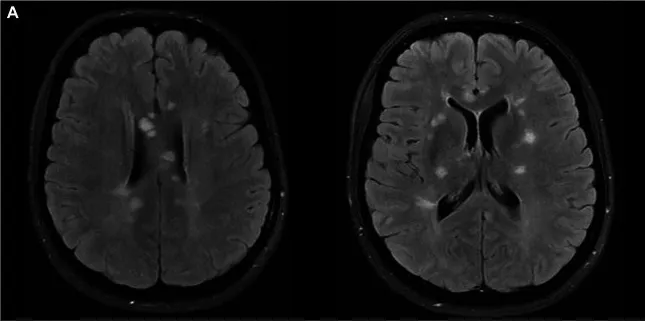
Imaging findings in the case report 2. Axial FLAIR MRI scans (A) at the time of symptom onset showing multiple hyperintense "snowball" lesions in the white matter.
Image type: radiology (mri)